Question: I had thought that TinyMCE was supposed to remain untouched by the Diazo theme, however some CSS from somewhere is leaking in and making certain functions harder to use. One such example is below, the line height on all the rows has become super short, making each row hard to select.

In Firebug, I can fix this by adding a min-height value here, a value set in :
'''
.radioscrolllist .list {min-height: 2em;}
'''
However, I cannot find where to actually set this and have it stick. I've tried putting it in the Diazo theme , in , and customizing both and -- none of these seem to do the trick though.
Any ideas on how/where to make this fix? The problem only shows up on the Diazo version of the site, not from the unthemed version. It looks like the only CSS files that load on the TinyMCE iframe are:
- - -
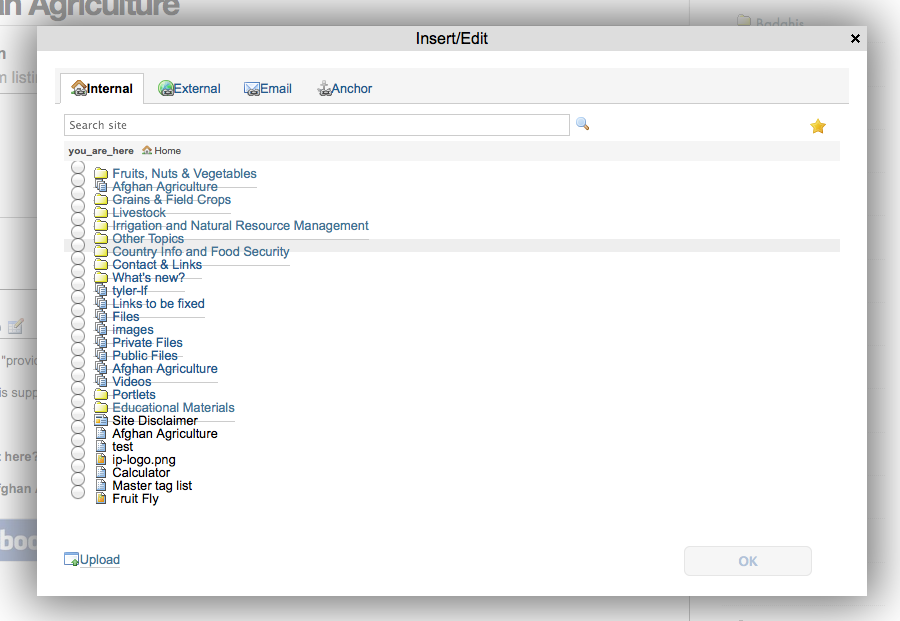
Answer: I just faced the same issue last week. My workaround was adding this in my theme's CSS (the tinymce dialogs are not part of the iframe that contains the content being edited; they are in the main frame):
'''
#internallinkcontainer.radioscrolllist { line-height: auto !important; }
#internallinkcontainer .list.item span, #internallinkcontainer .list.item a { position: static !important; }
'''
(Clearly we should find a less hacky solution, but I haven't had a chance.)